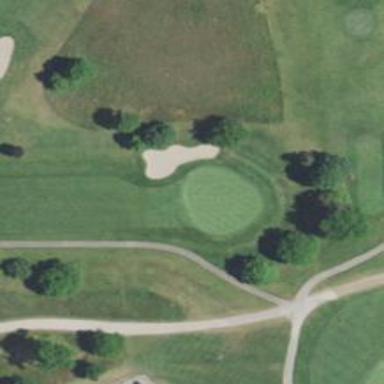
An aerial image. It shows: Golf hole.